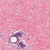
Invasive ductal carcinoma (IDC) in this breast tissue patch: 0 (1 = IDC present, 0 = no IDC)